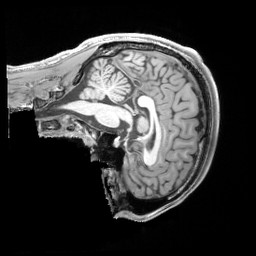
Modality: T1w
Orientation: sagittal
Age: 21
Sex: male
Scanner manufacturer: siemens
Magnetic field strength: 3 T
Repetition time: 2.53 s
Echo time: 0.00326 s